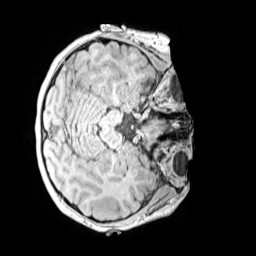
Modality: MP2RAGE
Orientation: axial
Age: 10
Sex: female
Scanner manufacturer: siemens
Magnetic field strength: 3 T
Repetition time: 4 s
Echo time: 0.00299 s